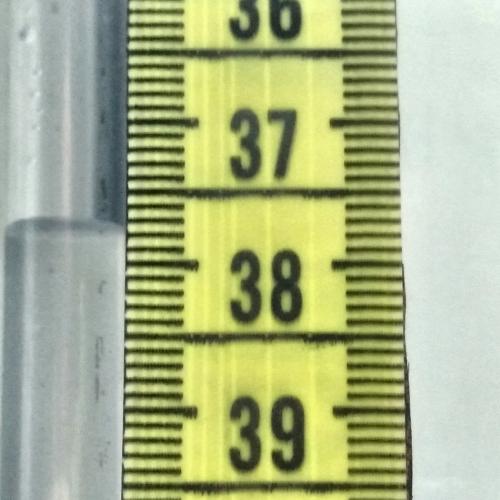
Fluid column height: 37.7 cm